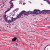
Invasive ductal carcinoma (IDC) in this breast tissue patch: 0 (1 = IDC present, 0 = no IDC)